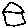
Label: house